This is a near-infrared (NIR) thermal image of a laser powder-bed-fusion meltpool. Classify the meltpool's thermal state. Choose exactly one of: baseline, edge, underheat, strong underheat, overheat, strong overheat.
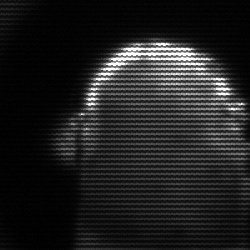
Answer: strong underheat